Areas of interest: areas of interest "Jinhe Building"
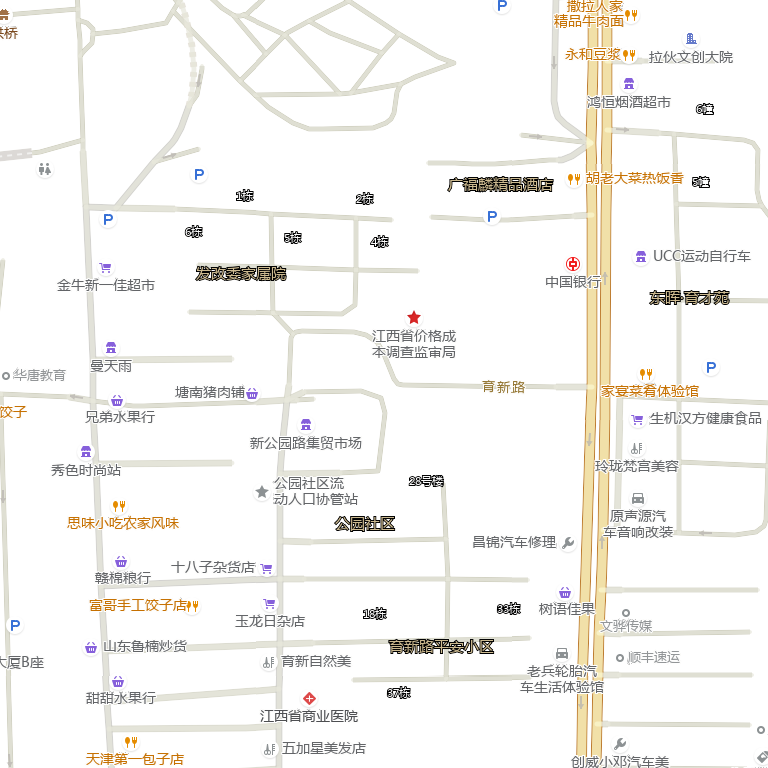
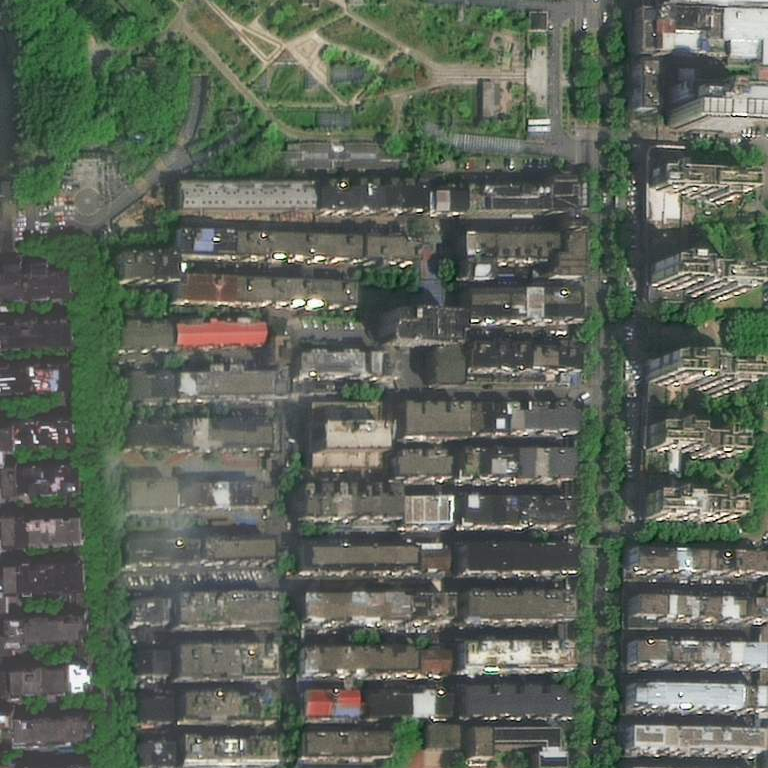